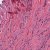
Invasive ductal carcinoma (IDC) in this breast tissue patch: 1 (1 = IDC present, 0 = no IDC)